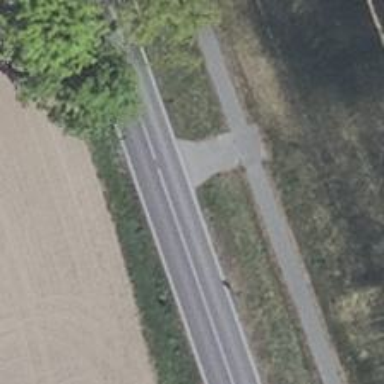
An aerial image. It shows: Secondary road with asphalt surface.